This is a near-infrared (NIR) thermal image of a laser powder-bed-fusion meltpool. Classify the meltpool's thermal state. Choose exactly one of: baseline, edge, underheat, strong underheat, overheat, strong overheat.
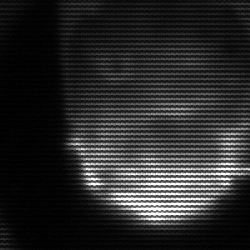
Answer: edge